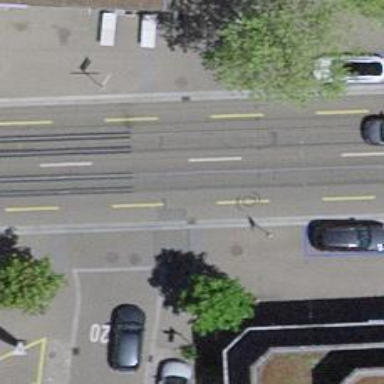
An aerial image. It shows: Railway level crossing.